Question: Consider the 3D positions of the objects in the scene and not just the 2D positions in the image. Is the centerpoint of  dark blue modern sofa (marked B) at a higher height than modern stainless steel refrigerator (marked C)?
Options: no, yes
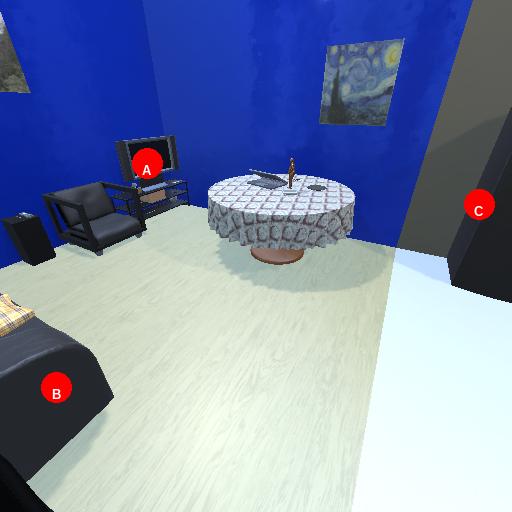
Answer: no